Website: apple
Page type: address-validator
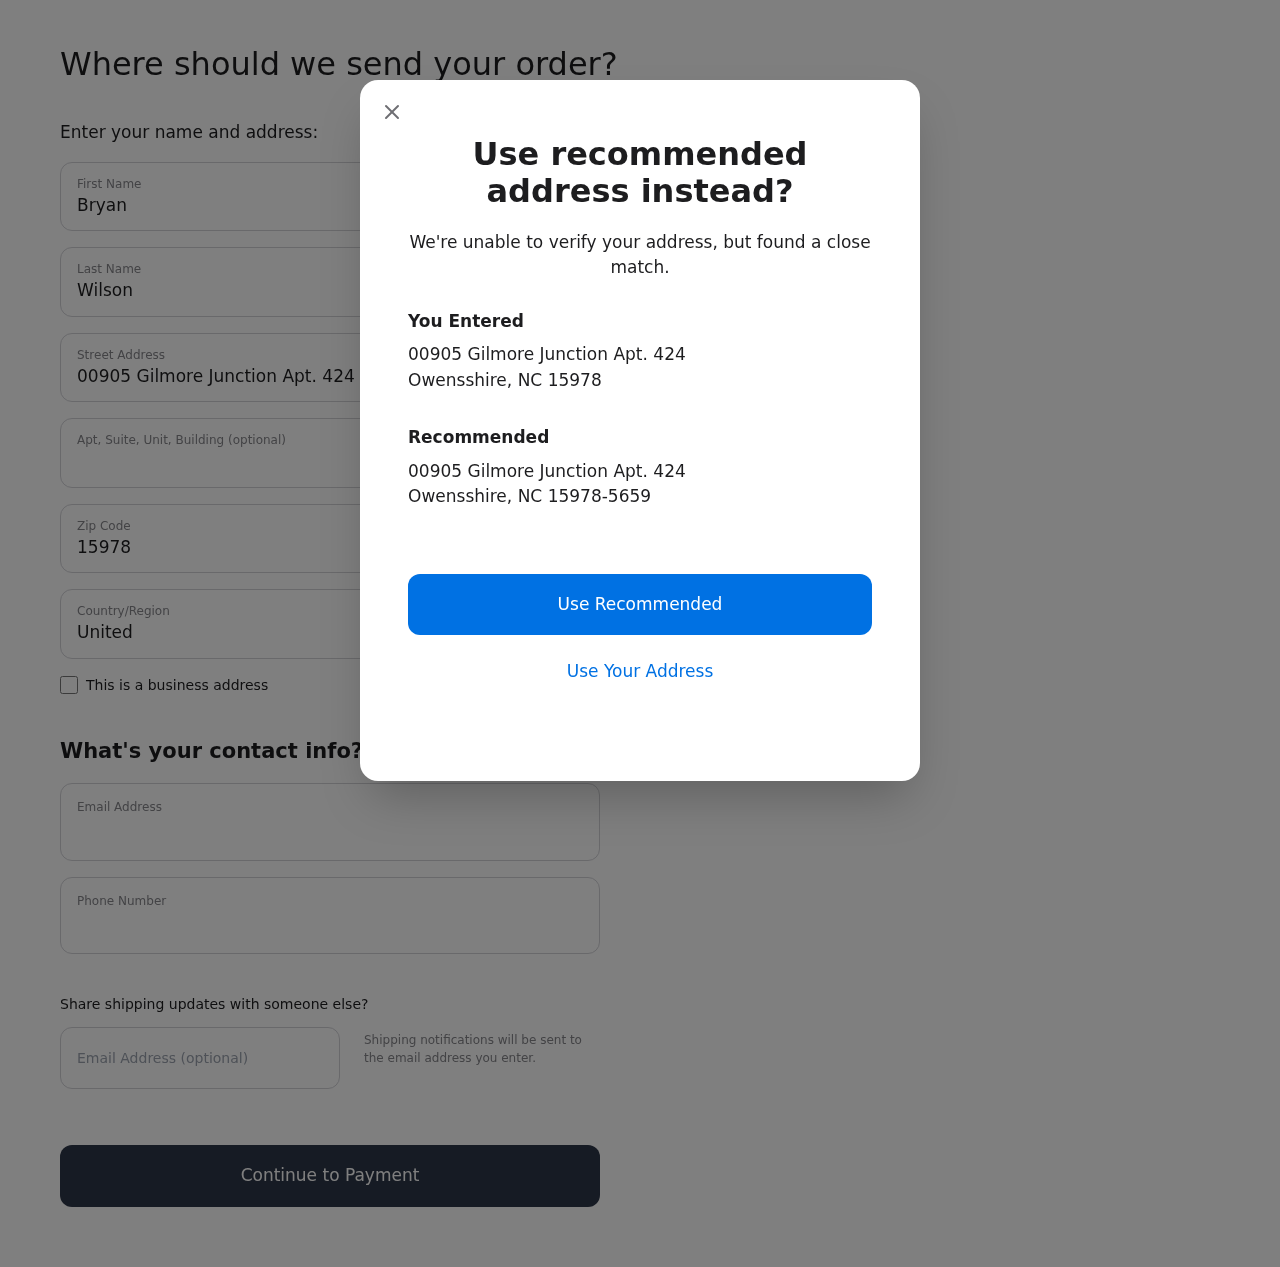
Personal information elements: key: PII_CITY
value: Owensshire
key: PII_COUNTRY
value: United States
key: PII_EMAIL
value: bwilson@yahoo.com
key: PII_FIRSTNAME
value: Bryan
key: PII_GIFT_EMAIL
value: brichardson@gmail.com
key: PII_LASTNAME
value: Wilson
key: PII_PHONE
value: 9874434946
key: PII_POSTCODE
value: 15978
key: PII_POSTCODE_FULL
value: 15978-5659
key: PII_STATE_ABBR
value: NC
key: PII_STREET
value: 00905 Gilmore Junction Apt. 424
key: PII_CITY2
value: Owensshire
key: PII_STATE_ABBR2
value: NC